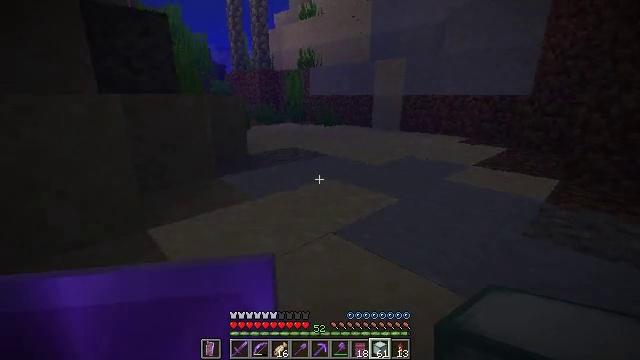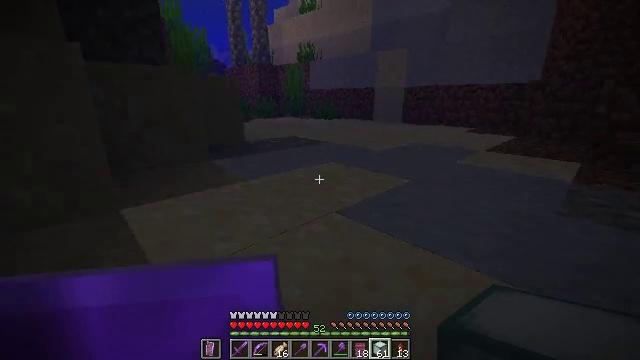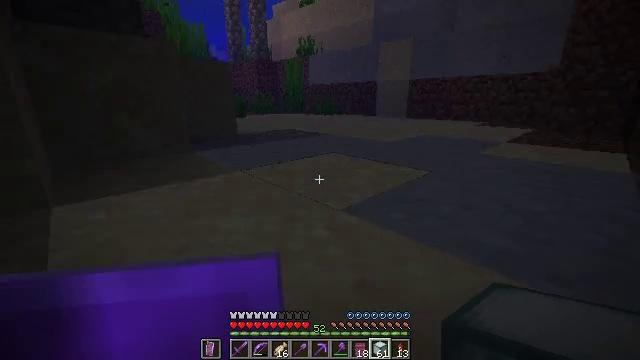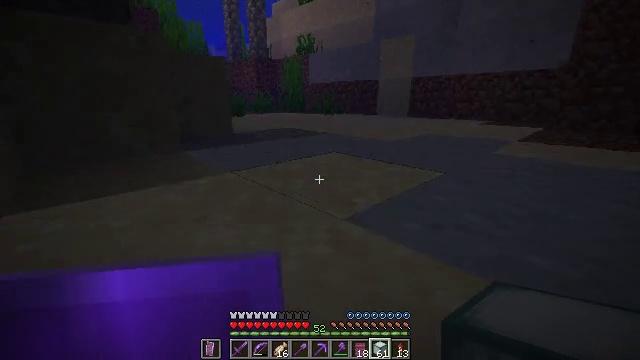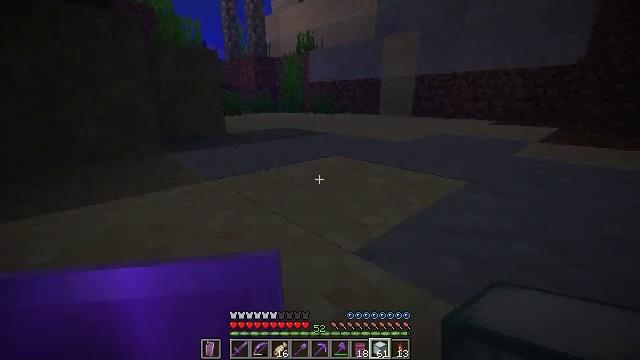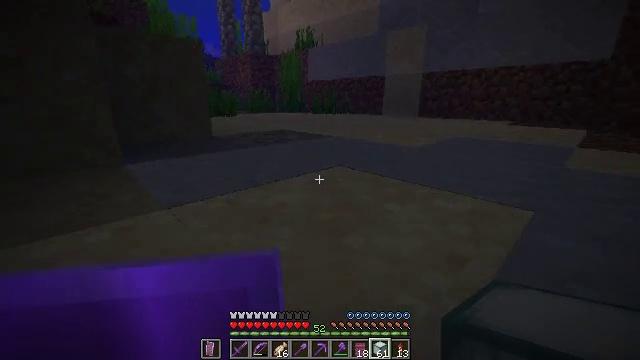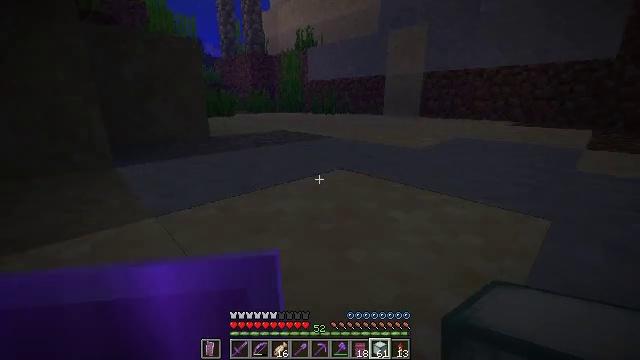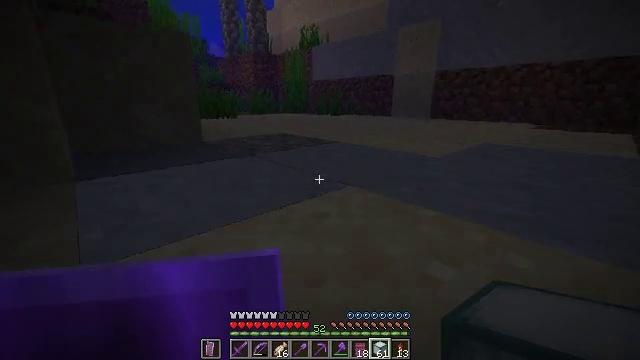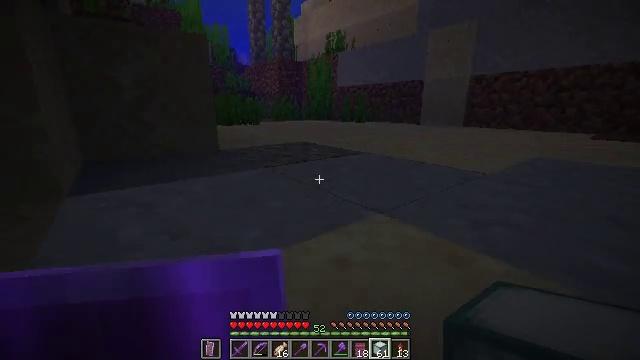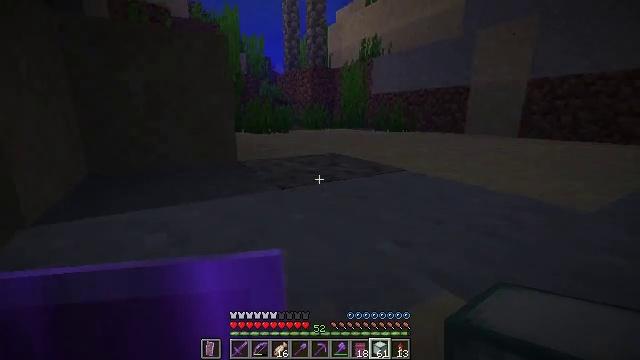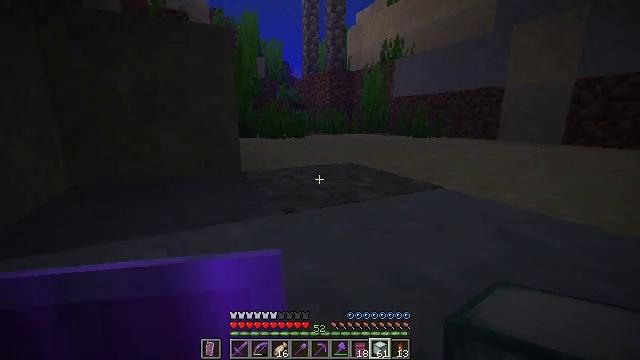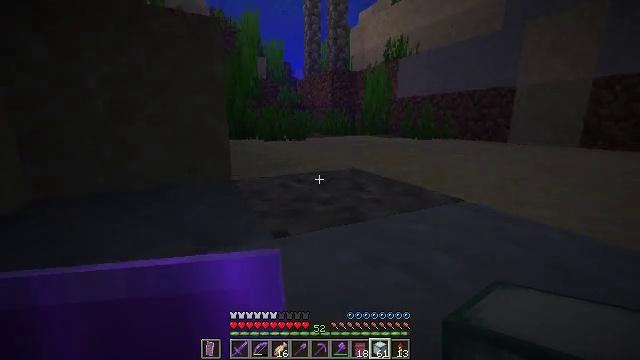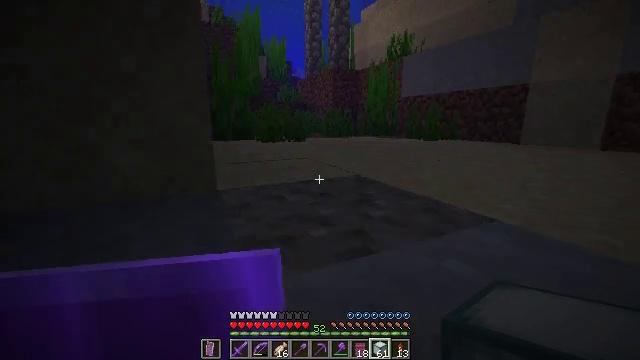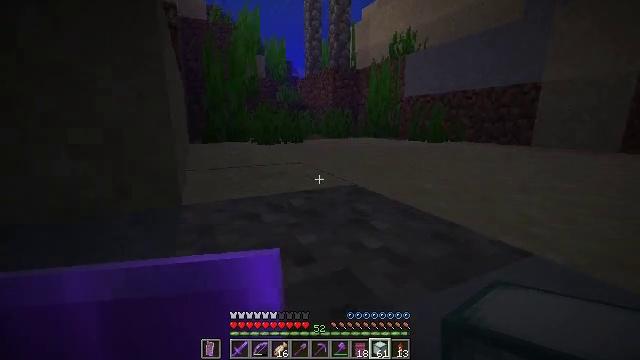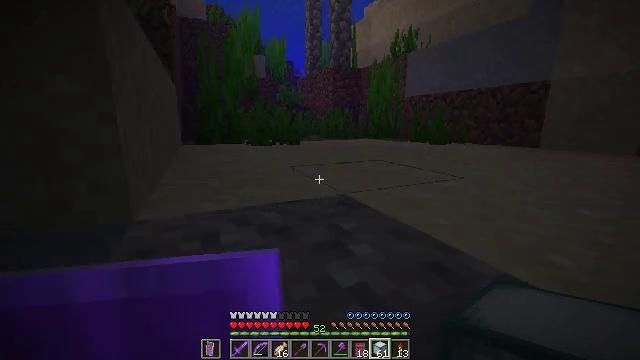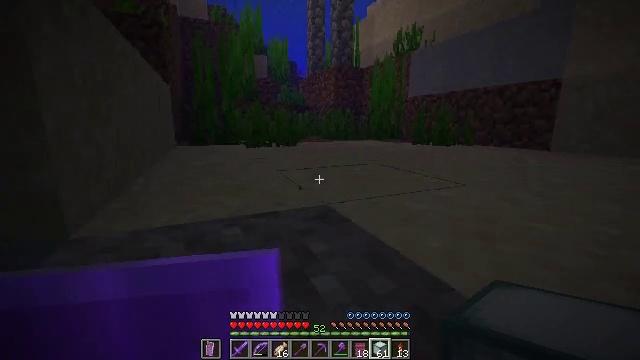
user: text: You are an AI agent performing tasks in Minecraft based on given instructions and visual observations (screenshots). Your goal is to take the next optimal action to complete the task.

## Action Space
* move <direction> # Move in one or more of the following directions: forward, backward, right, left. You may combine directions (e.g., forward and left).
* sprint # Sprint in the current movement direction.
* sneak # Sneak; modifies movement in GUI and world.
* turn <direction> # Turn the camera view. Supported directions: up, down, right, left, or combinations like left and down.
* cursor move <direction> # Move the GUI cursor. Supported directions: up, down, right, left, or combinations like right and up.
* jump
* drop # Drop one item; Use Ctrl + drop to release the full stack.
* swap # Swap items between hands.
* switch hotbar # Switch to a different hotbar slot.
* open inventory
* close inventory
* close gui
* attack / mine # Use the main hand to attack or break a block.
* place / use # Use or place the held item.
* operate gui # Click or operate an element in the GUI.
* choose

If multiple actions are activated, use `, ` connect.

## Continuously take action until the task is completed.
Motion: motion action
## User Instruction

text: Put prismarine materials in the crafting table to craft a sea lantern.
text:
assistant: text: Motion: move forward, sprint
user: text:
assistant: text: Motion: move forward, sprint
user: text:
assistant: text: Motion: move forward, sprint
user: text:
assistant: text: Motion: move forward, sprint
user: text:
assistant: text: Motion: move forward, sprint
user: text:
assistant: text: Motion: move forward, sprint
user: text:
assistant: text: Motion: move forward, sprint, turn left
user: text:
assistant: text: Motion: move forward, sprint, turn left and up
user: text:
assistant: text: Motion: move forward, sprint, turn left and up
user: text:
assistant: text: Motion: move forward, sprint, turn left
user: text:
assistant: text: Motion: move forward, sprint
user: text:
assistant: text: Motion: move forward, sprint
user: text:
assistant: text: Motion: move forward and move right, sprint
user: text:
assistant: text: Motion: move forward and move right, sprint
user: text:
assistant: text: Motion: move forward and move right, sprint, turn left
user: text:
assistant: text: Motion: move forward and move right, sprint, turn left
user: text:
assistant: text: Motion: move forward and move right, sprint, turn left
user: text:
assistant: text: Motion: move forward, sprint, turn left
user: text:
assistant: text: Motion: move forward, sprint, turn left
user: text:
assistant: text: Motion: move forward, sprint, turn left
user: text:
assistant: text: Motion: move forward, sprint, turn left
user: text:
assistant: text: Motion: move forward, sprint, turn left
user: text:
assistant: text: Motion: move forward, sprint
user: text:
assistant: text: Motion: move forward, sprint
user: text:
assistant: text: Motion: move forward, sprint
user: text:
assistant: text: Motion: move forward, sprint
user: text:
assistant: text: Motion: move forward, sprint
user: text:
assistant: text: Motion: move forward, sprint, turn left and up
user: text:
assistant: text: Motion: move forward, sprint
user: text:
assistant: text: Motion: move forward, sprint